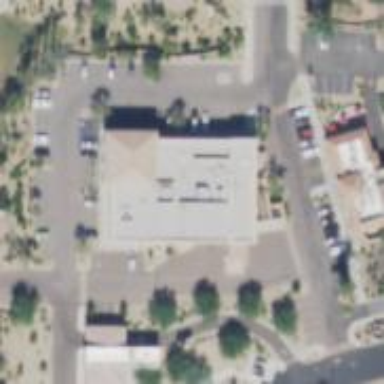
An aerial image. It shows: Pharmacy providing healthcare services.